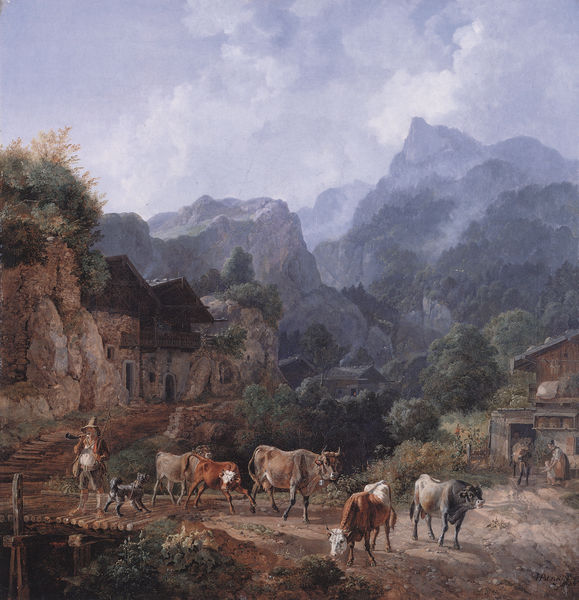
Titel: Gebirgsdorf (Morgen in einem Tiroler Dorf)
Künstler: Heinrich Bürkel
Standort: Leipzig
Institution: Museum der Bildenden Künste
Schlagwörter: baum, berg, blau, dunkel, felsen, gemälde, himmel, mann, schatten, wasser, weiß, wolken, bäume, fluss, grün, landschaft, menschen, ocker, braun, frau, grau, hell, hintergrund, holz, hut, licht, strasse, dach, gebäude, haus, hund, hunde, tiere, weg, malerei, stein, steine, horn, öl, bach, horizont, häuser, hügel, kühe, natur, vieh, brücke, büsche, hütte, pfad, boden, land, realismus, kind, pflanzen, wald, bauern, pferd, stock, bewölkt, balkon, man, naturalismus, bäuerin, berge, fels, gebirge, gipfel, dorf, nebel, herde, kuh, alm, schlucht, hütten, idylle, figuren, böschung, romantik, steg, treppe, realistisch, woken, bohlen, bauer, rinder, scheune, weiden, bayern, alpen, bergspitze, schweiz, österreich, landschaftsbild, ländlich, fressen, zeichnerisch, bauernhäuser, stall, graben, holzscheite, kniestrümpfe, hörner, ochse, ochsen, stier, hirte, schäfer, bauten, lederhosen, gehörn, katen, bauernhöfe, holzbrücke, hirt, hüter, knickerbocker, gebirgsdorf, wagenbauer, rinderhirte, weoß, hintergruns, felsbewuchs, holzaufsätze, äerin, holzweg, hintergrundberge, tpferd